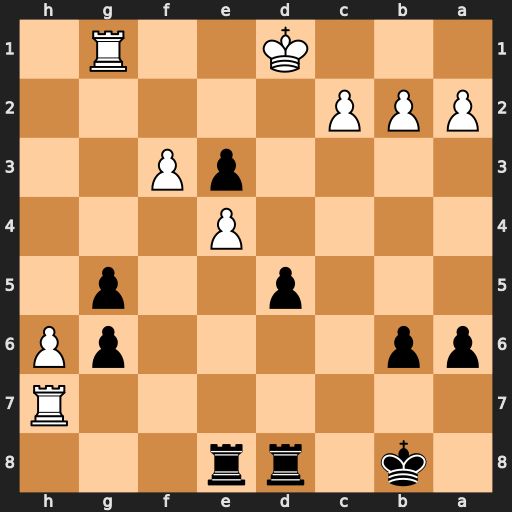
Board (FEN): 1k1rr3/7R/pp4pP/3p2p1/4P3/4pP2/PPP5/3K2R1
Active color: b
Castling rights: -
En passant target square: -
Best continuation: dxe4+ Ke2 exf3+